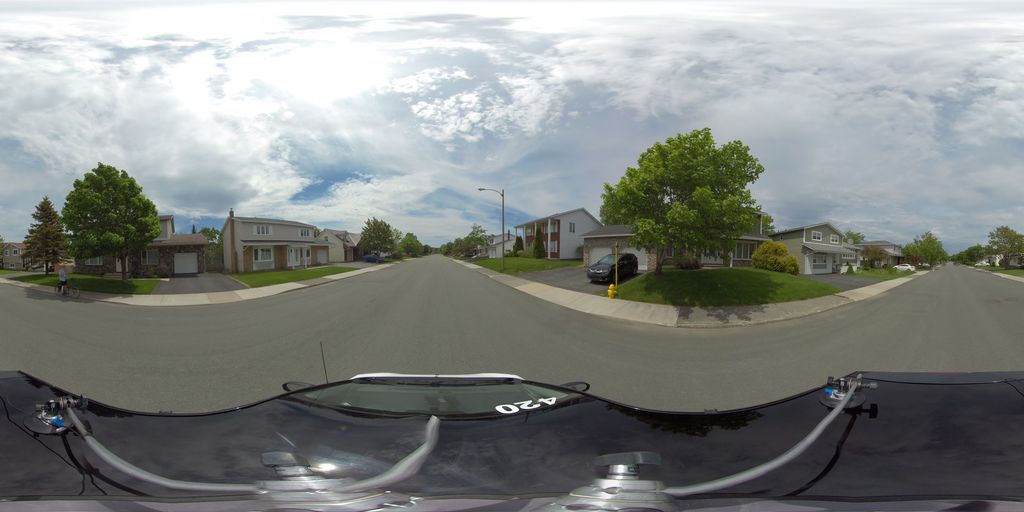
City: st_johns